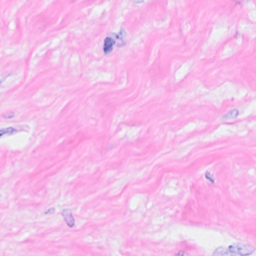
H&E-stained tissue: Breast